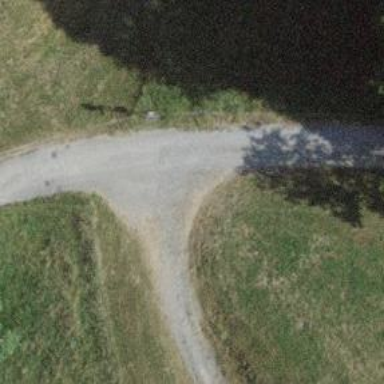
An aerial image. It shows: Gravel path that serves as golf cart path.